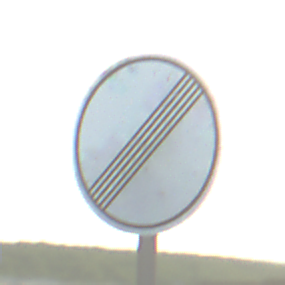
Verkehrszeichen: EndeSaemtlicherBegrenzungen
Umgebung: Outdoor, Beach
Tageszeit: SunriseSunset
Wetter: Clear
Licht: Natural
Jahreszeit: NotSpecified
Kontrast: HighContrast